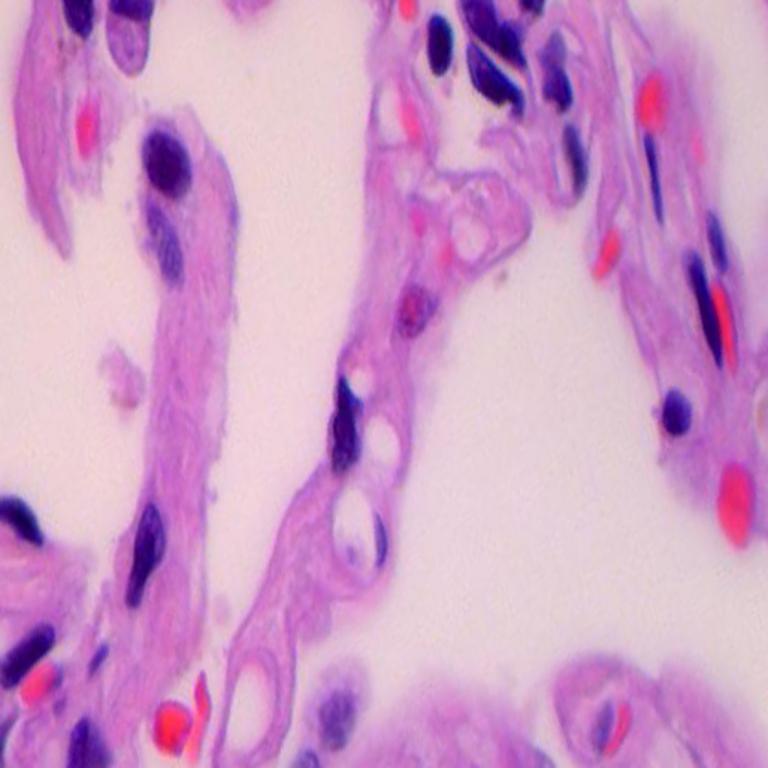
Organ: lung
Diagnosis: benign